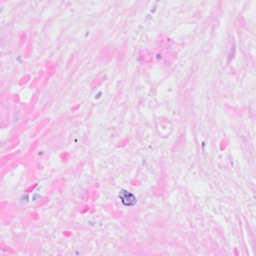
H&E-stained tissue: Breast